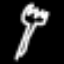
Label: fork